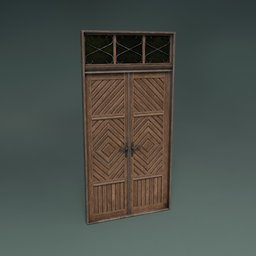
Label: architecture